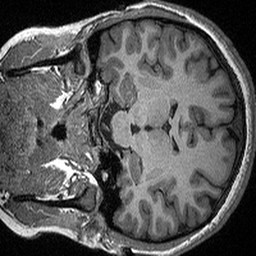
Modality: T1w
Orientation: coronal
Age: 19
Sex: female
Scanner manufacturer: siemens
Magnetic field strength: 3 T
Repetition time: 2.3 s
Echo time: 0.00298 s